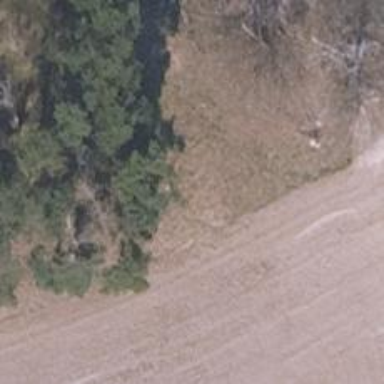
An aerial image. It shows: Hunting stand.